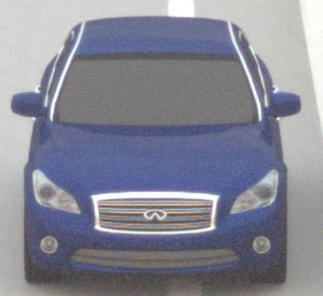
Make: Infiniti
Model: M 37
Detailed model: M (Y51)
Model produced from: 2010/10
Model produced until: 2013/11
Doors: 4
Color: blue
Road condition: dry road
Daytime: sunrise or sunset
Contrast: low contrast